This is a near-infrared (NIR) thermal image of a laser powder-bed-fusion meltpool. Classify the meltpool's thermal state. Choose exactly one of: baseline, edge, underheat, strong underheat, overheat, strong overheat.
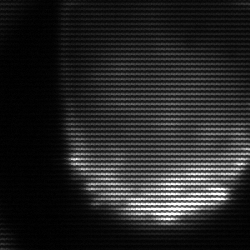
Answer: edge